Brain MRI, t2w sequence, axial 2D slice.
Patient: age 42, sex F, weight 95 kg, height 1.95 m
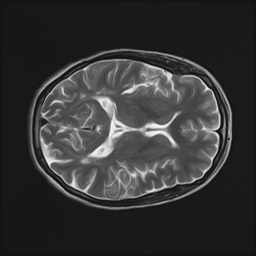